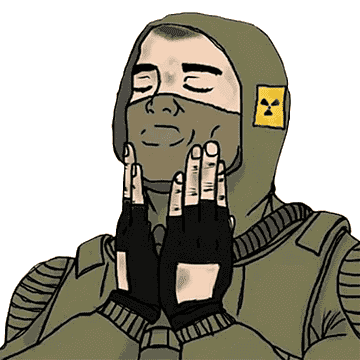
Label: 5_Feels_Good